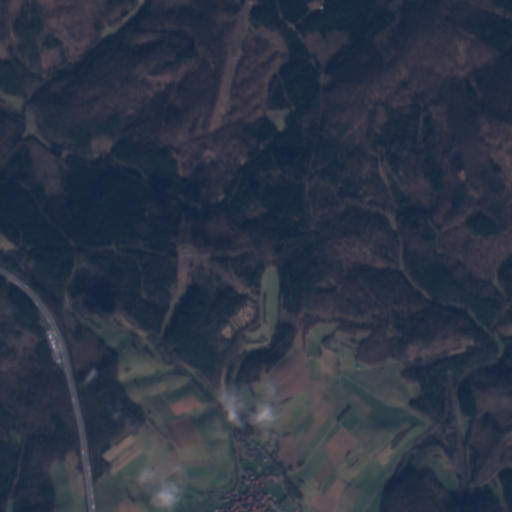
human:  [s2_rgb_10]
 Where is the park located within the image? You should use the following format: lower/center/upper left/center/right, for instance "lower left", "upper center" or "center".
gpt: The park is located in the lower center of the image.
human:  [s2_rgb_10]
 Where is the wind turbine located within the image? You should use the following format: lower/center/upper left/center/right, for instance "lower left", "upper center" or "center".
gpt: The wind turbine is located in the upper center of the image.
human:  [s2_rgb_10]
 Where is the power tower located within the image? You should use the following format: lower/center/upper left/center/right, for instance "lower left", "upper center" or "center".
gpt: There is no power tower in the image.